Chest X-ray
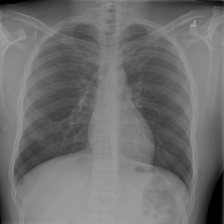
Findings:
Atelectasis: negative
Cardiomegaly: negative
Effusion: negative
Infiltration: negative
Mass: negative
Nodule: negative
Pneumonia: negative
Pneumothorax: negative
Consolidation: negative
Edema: negative
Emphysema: negative
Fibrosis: negative
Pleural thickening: negative
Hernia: negative